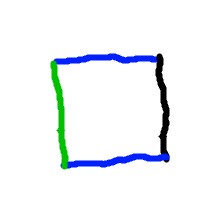
Shape: square